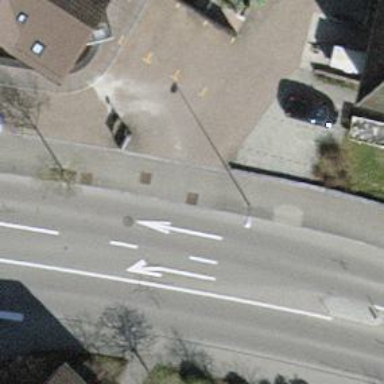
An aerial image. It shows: Service road with surface made of paving stones.